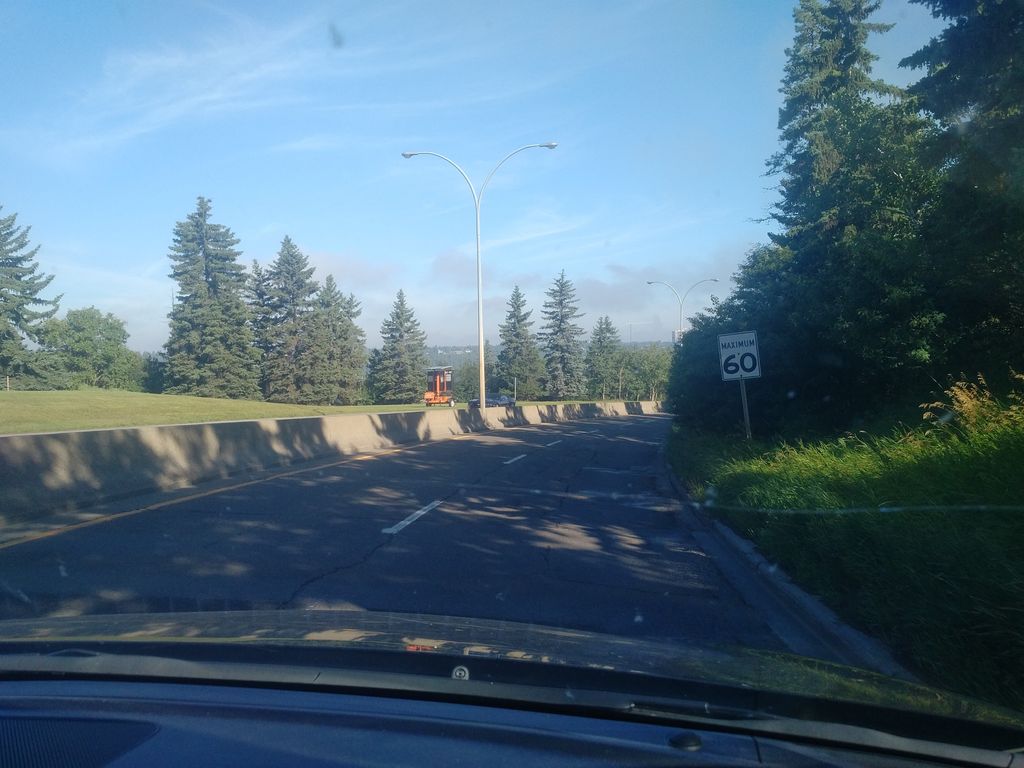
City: edmonton